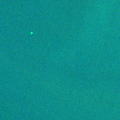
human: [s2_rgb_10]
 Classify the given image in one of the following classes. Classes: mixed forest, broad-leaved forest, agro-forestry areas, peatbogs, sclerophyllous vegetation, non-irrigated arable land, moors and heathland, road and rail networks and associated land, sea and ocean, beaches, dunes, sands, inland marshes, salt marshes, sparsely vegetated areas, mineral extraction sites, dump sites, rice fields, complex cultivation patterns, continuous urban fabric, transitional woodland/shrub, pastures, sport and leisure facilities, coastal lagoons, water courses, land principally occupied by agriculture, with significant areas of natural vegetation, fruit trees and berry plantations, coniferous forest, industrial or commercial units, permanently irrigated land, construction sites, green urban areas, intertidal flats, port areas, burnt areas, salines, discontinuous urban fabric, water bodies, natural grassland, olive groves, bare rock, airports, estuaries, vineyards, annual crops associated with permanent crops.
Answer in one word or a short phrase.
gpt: water bodies